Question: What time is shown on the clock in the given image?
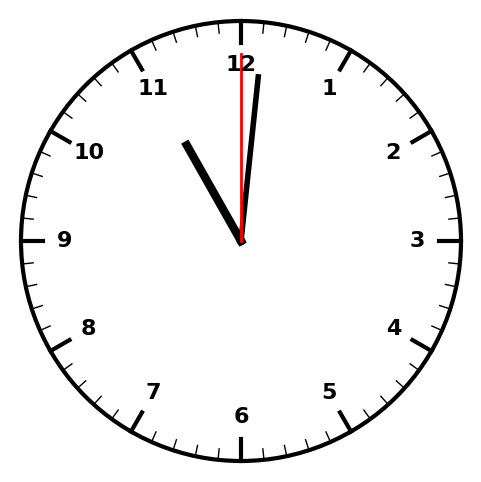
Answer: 11:01:00